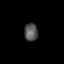
Tissue: lung
Cell type: Epithelial cells
Senescence score: 0.1889
Nuclear area (px): 240
Mean DAPI intensity: 83.683